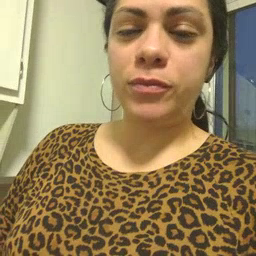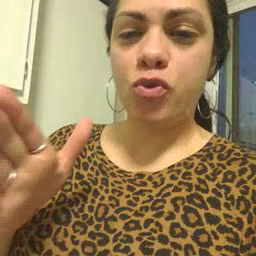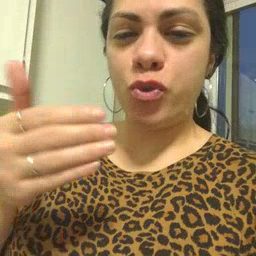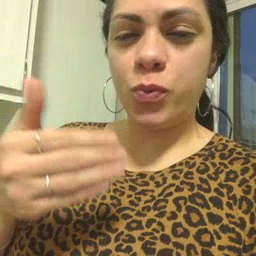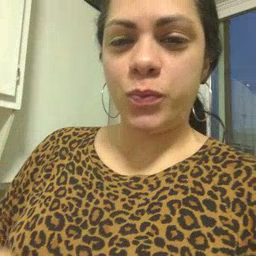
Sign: room